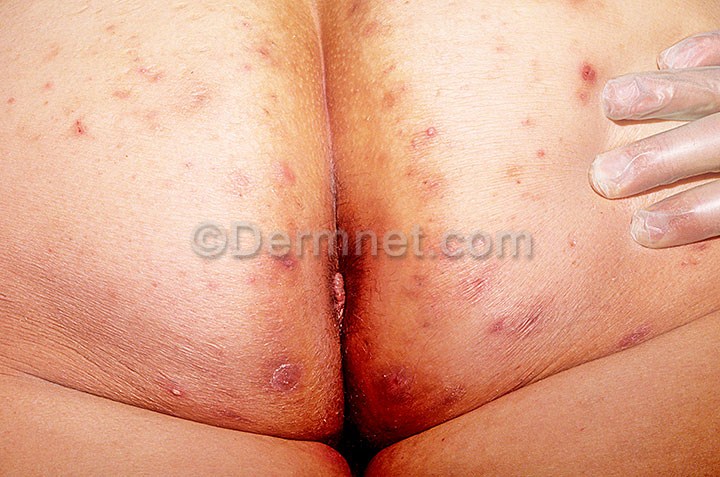
Disease: Acne and Rosacea Photos